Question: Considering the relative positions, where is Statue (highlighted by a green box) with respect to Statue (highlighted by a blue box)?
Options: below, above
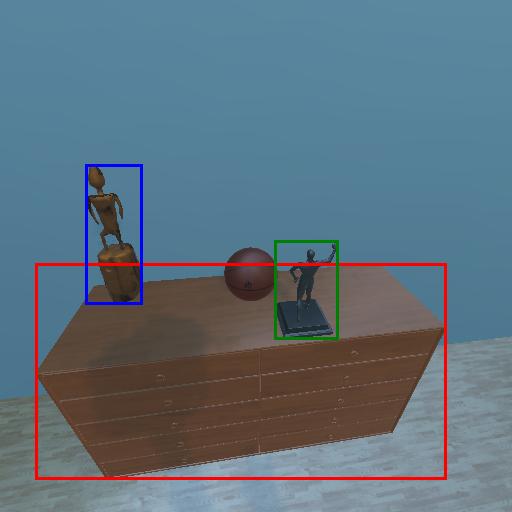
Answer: below